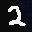
Label: 2